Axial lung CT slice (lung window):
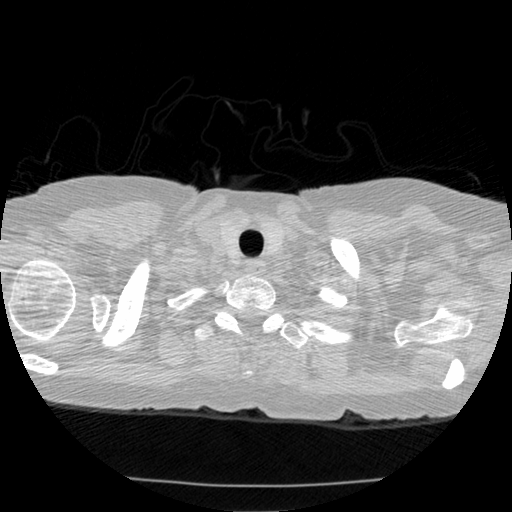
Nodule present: no